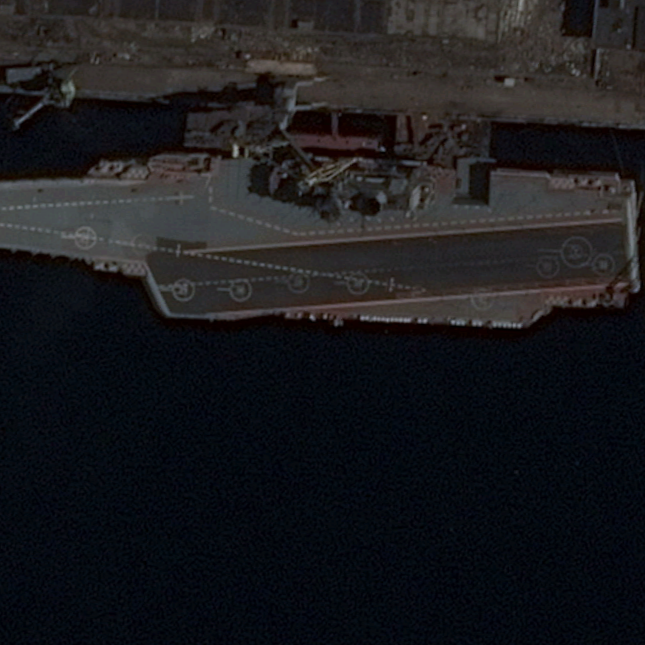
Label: Kuznetsov-class_aircraft_carrier